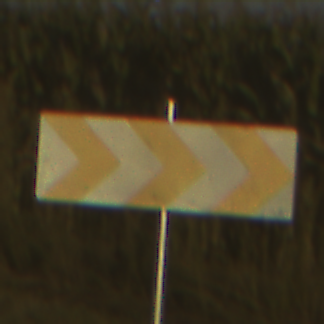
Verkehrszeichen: RichtungstafelnInKurvenGrossLinks
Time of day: SunriseSunset
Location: Outdoor (RoadRail)
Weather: Clear
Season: NotSpecified
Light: Natural